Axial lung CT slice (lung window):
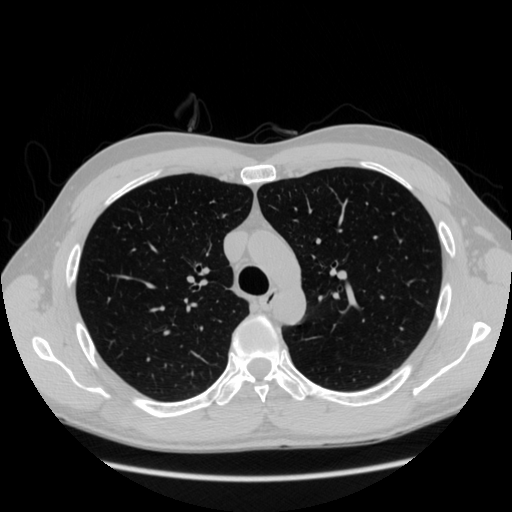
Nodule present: no